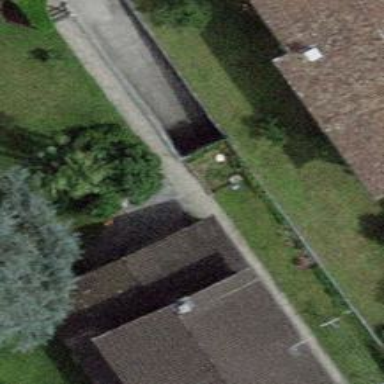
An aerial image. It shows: Gate.